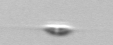
Label: Cylindrotheca_morphotype1